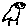
Label: bird